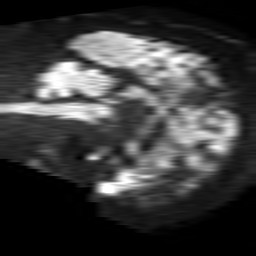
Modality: TRACE
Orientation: sagittal
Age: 73
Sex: male
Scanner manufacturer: philips
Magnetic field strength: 1.5 T
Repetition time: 4.6 s
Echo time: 0.08631 s